Question: I'm new to java, I was working on VB.NET but it's not suitable for my new project. I'm trying to make a POS system and I want to ask about a specific thing. If I have a DB table with 10 rows and I need to put them in 10 panels like a grid view, in vb.net I need to make the 10 panels and repeat the code for each one and use hide and show attributes which is exhausting specialty if the table has more rows.
In PHP, I just need to use foreach statement to display the whole table without repeating any codes.
So can I create a dynamic grid view in java? And what exactly should I learn in java? Thank you and sorry for my bad language.

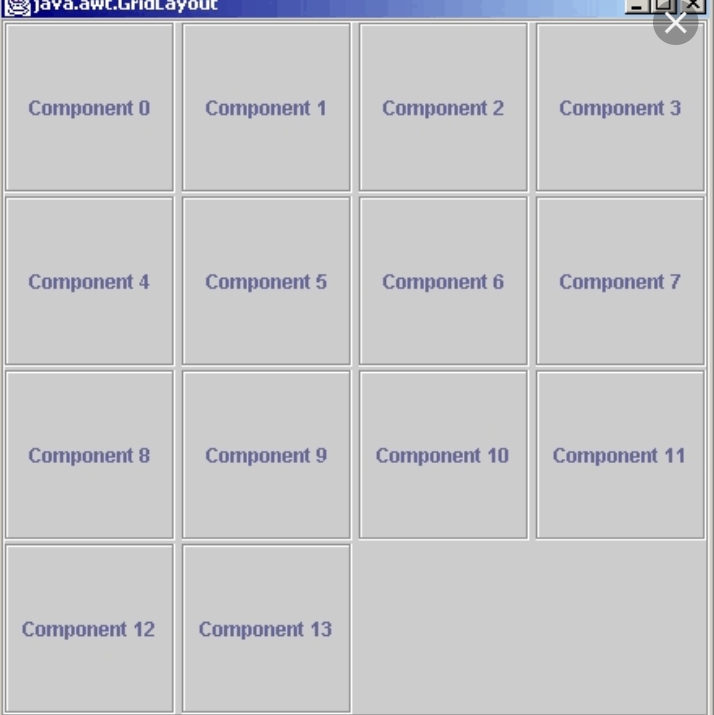
Answer: Here's an example of what I think you're trying to do:
'''
import java.util.List;
import java.util.stream.Collectors;
import java.util.stream.IntStream;
import javafx.application.Application;
import javafx.geometry.Insets;
import javafx.scene.Scene;
import javafx.scene.control.Alert;
import javafx.scene.control.Alert.AlertType;
import javafx.scene.control.Button;
import javafx.scene.control.Label;
import javafx.scene.layout.Border;
import javafx.scene.layout.BorderStroke;
import javafx.scene.layout.BorderStrokeStyle;
import javafx.scene.layout.GridPane;
import javafx.scene.layout.Region;
import javafx.scene.layout.VBox;
import javafx.scene.paint.Color;
import javafx.stage.Stage;
import javafx.stage.Window;
public class Main extends Application {
@Override
public void start(Stage primaryStage) {
GridPane grid = new GridPane();
grid.setPadding(new Insets(20));
grid.setVgap(15);
grid.setHgap(15);
buildGrid(grid, getPanelNames());
primaryStage.setScene(new Scene(grid));
primaryStage.setTitle("Example App");
primaryStage.show();
}
private void buildGrid(GridPane grid, List<String> panelNames) {
int row = 0;
int col = 0;
for (String name : panelNames) {
Label label = new Label(name);
Button btn = new Button("Click Me!");
btn.setOnAction(event -> {
event.consume();
showAlert(grid.getScene().getWindow(), name);
});
VBox box = new VBox(10, label, btn);
box.setPadding(new Insets(10));
box.setBorder(new Border(new BorderStroke(Color.BLACK, BorderStrokeStyle.SOLID, null, null)));
box.setMinSize(Region.USE_PREF_SIZE, Region.USE_PREF_SIZE);
grid.add(box, col, row);
if (++col > 3) {
col = 0;
row++;
}
}
}
private List<String> getPanelNames() {
return IntStream.rangeClosed(0, 13)
.mapToObj(i -> "Panel #" + i)
.collect(Collectors.toList());
}
private void showAlert(Window owner, String panelName) {
Alert alert = new Alert(AlertType.INFORMATION);
alert.initOwner(owner);
alert.setTitle(panelName);
alert.setHeaderText(null);
alert.setContentText("Hello from "" + panelName + ""!");
alert.show();
}
}
'''